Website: apple
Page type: payment
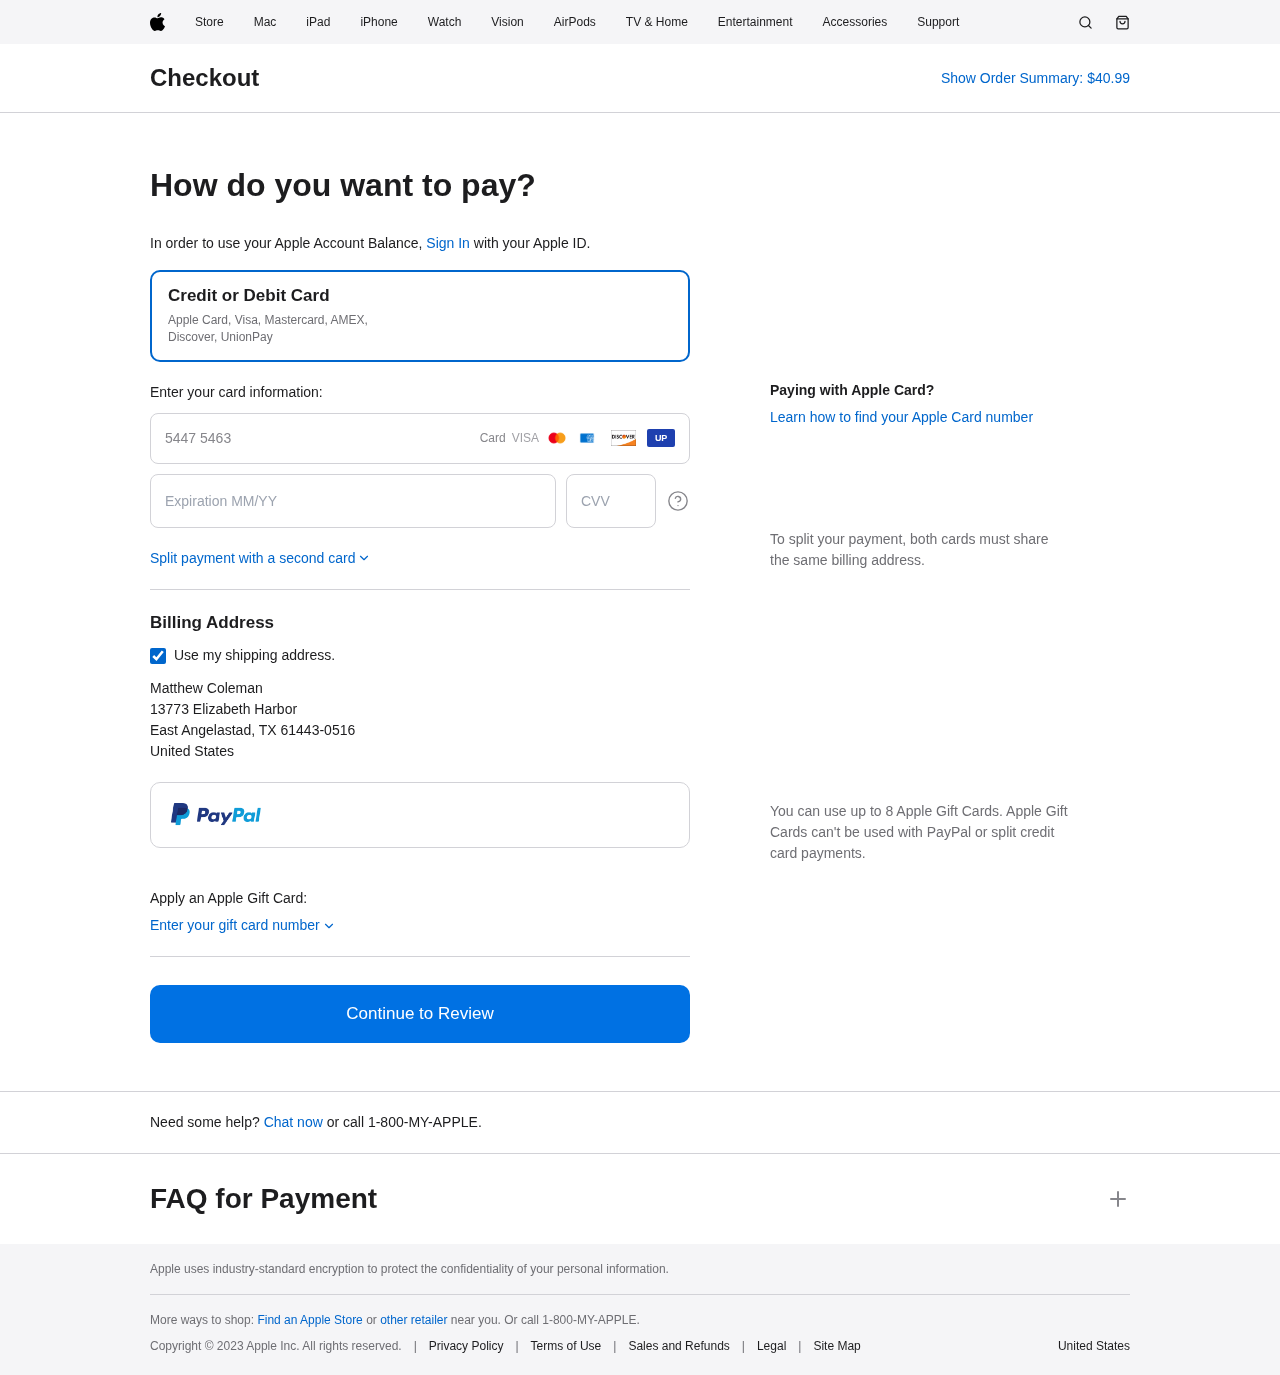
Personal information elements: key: PII_CARD_CVV
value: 469
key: PII_CARD_EXPIRY
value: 04/27
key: PII_CARD_NUMBER
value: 5447 5463 0181 6320
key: PII_COUNTRY
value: United States
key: PII_FULLNAME
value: Matthew Coleman
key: PII_STREET
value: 13773 Elizabeth Harbor
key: PII_CITY_STATE_ZIP
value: East Angelastad, TX 61443-0516
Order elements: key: ORDER_TOTAL
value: $40.99